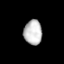
Tissue: lung
Cell type: Epithelial cells
Senescence score: 0.234
Nuclear area (px): 437
Mean DAPI intensity: 192.467